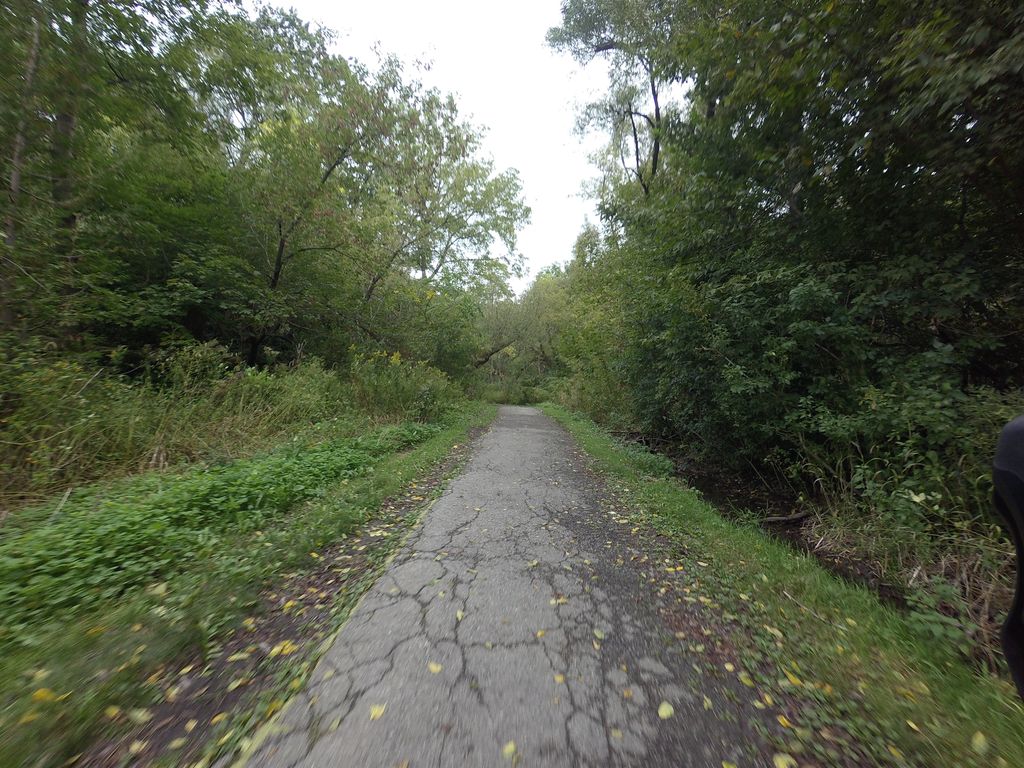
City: toronto